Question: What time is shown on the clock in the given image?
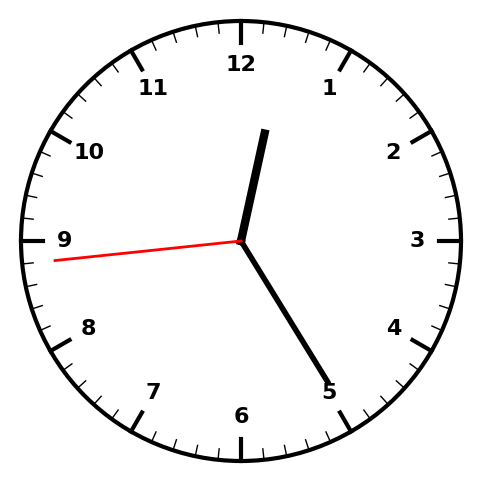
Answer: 12:24:44